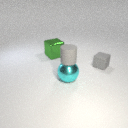
large green metal cube behind small gray rubber cube